Question: I'd like to change the domain of my D3 bar chart dynamically.
When I have ten bars lined up horizontally and call 'changeDomain(2, 9);' I'd expect to see a subset of the bars (which are now wider) but have kept their original order (i.e., they have the same order as before the change in domain).
This is what I aim for when changing the domain:

Yet in my current implementation the bars get all mixed up.
Here is a fiddle to illustrate my problem: <URL>
How can I change the bar chart's domain and keep the order of the bars?
Thanks.
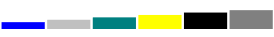
Answer: Is this what you were looking for: <URL>
'''
// Refresh the bars
_bars = _bars.data(_dataset.slice(start-1,end-1));
_bars.attr(getBarAttributes());
_bars
.enter()
.append('rect')
.attr(getBarAttributes());
_bars.exit().remove();
'''